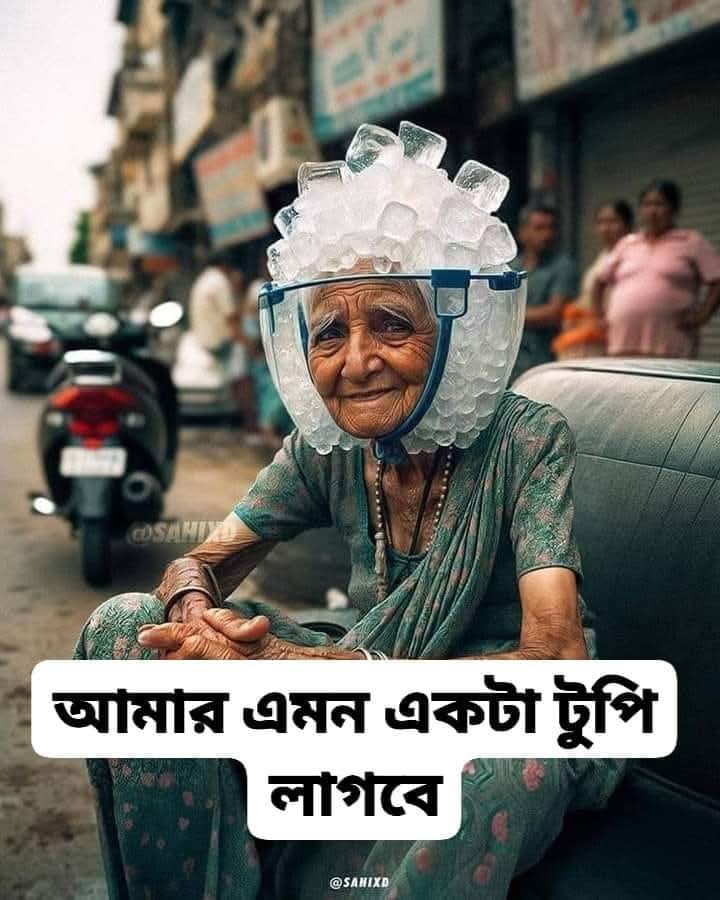
Text: আমার এমন একটা টুপি লাগবে
Label: Non Hate